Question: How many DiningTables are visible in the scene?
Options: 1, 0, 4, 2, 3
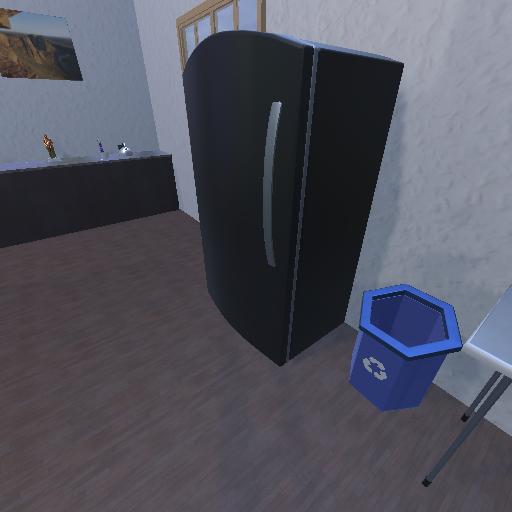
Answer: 1